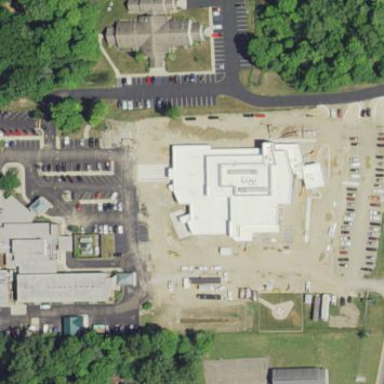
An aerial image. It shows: Hospital building.